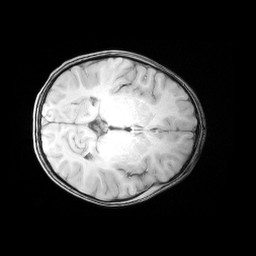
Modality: MP2RAGE
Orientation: axial
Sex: female
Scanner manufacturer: siemens
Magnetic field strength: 3 T
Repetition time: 5 s
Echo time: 0.00368 s